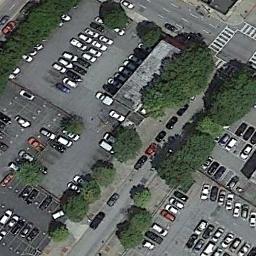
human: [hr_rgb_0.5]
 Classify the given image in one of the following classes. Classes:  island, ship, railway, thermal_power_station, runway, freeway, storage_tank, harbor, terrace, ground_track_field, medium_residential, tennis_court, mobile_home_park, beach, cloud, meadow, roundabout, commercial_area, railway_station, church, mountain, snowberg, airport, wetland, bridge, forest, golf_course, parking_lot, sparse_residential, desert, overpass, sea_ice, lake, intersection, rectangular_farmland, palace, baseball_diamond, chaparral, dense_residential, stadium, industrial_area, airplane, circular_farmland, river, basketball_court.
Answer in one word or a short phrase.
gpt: parking_lot